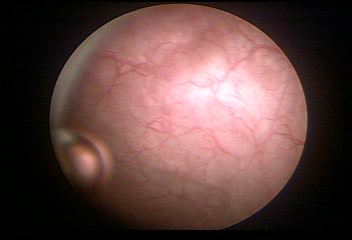
Modality: WLC
Class: Normal mucosa
Bladder cancer association: No